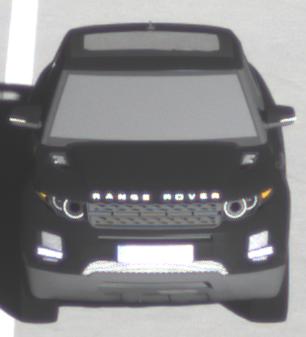
Make: Land Rover
Model: Range Rover Evoque 2.0 Si4
Detailed model: Range Rover Evoque (I)
Model produced from: 2011/08
Model produced until: 2013/11
Doors: 5
Color: black
Road condition: dry road
Daytime: sunrise or sunset
Contrast: high contrast